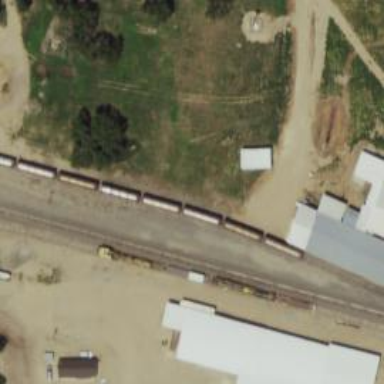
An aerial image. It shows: Railway siding for service.